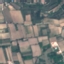
Land use / land cover class: PermanentCrop